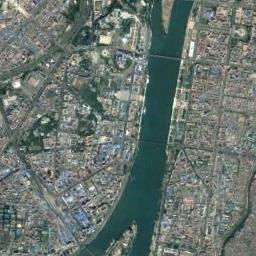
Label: river